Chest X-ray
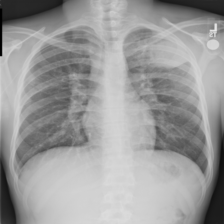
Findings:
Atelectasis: negative
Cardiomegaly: negative
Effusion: negative
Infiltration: negative
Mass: positive
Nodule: negative
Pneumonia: negative
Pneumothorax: negative
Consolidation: negative
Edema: negative
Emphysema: negative
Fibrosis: negative
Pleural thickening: positive
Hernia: negative